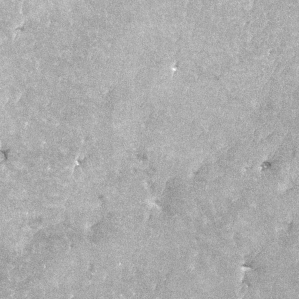
Label: frost